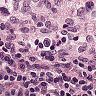
Metastatic tissue present: no